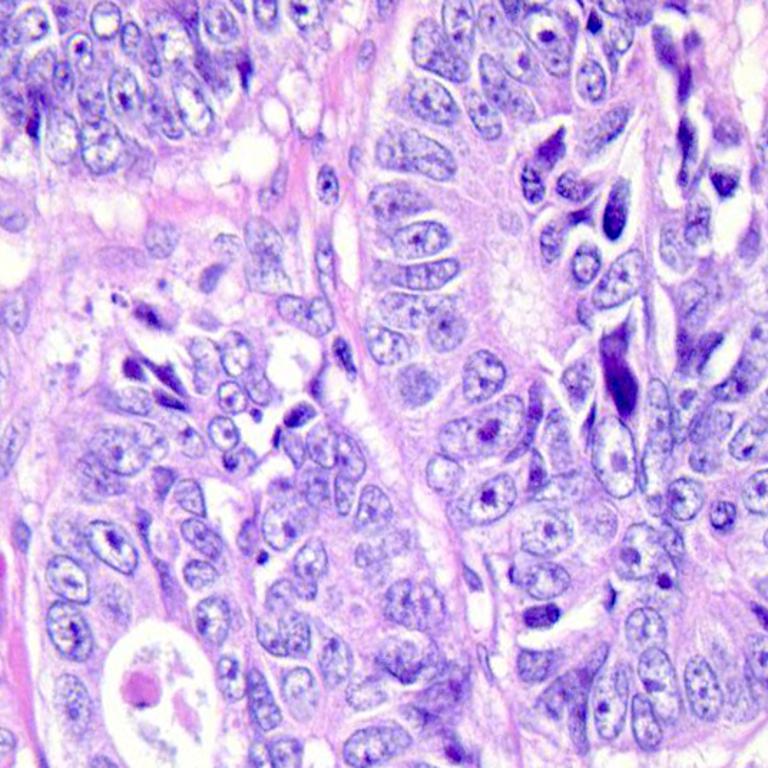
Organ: colon
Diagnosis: adenocarcinomas